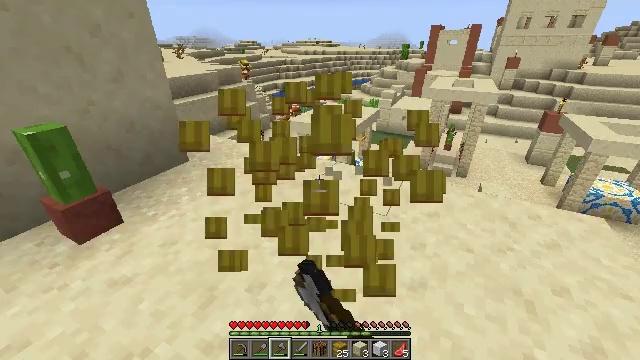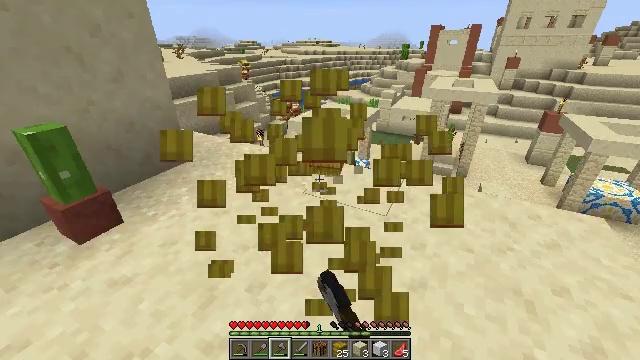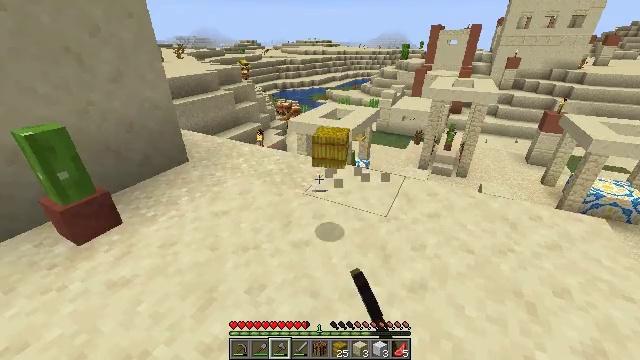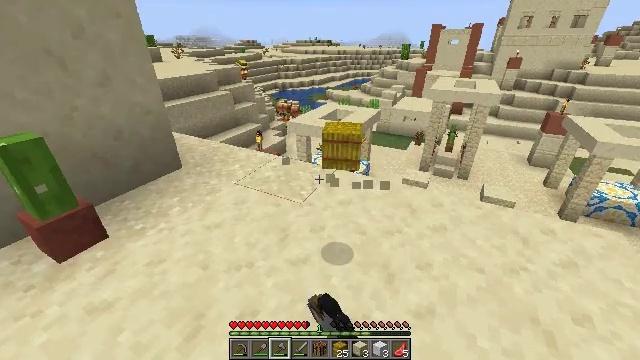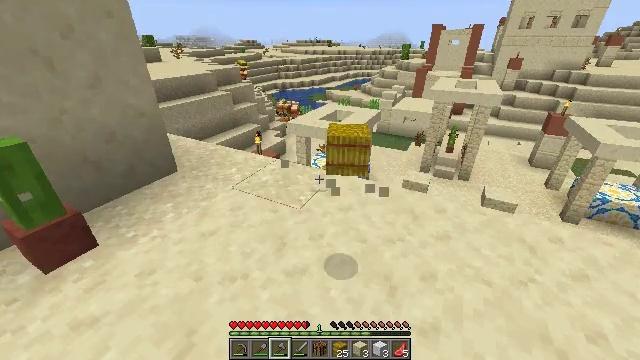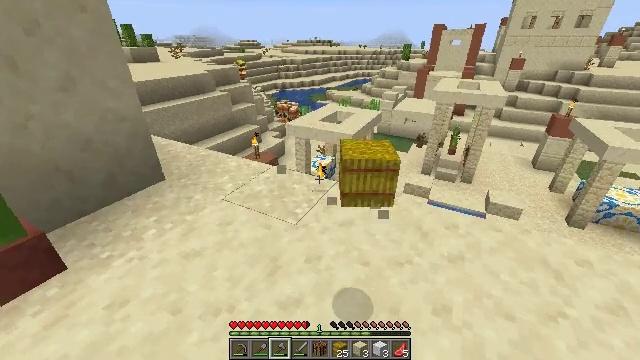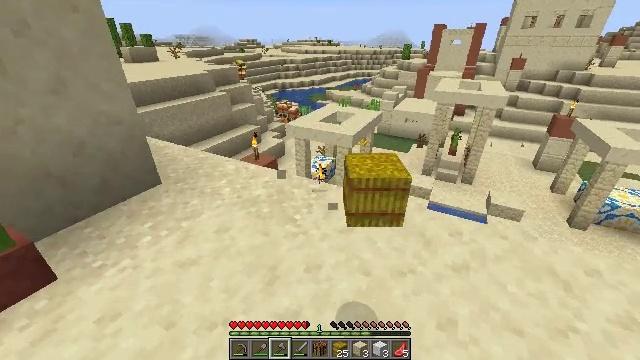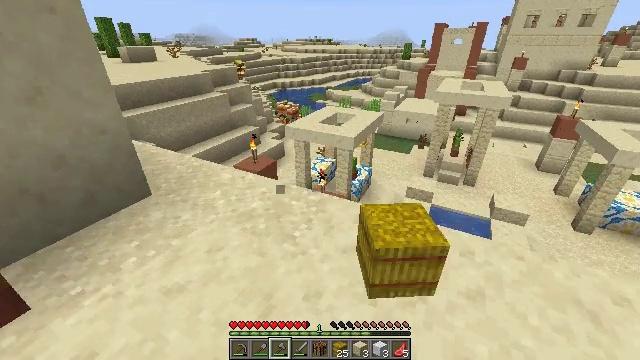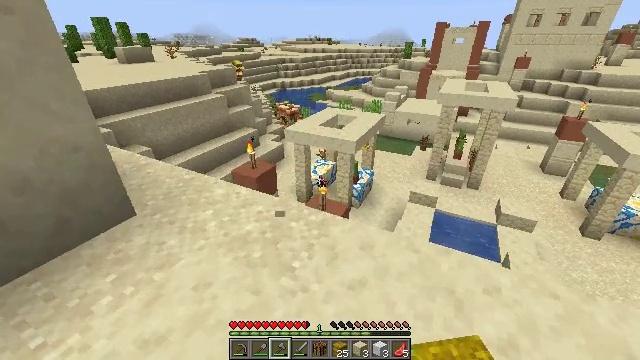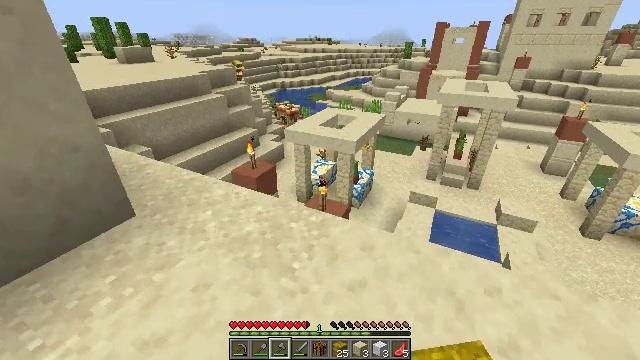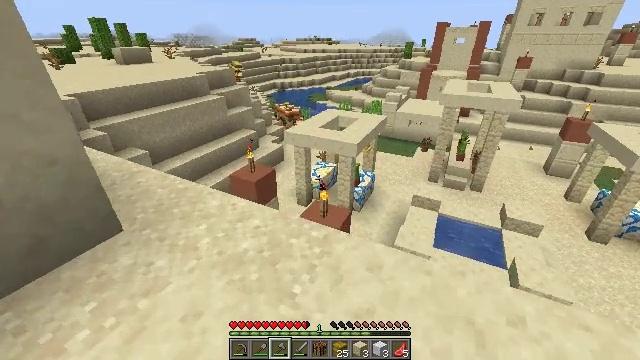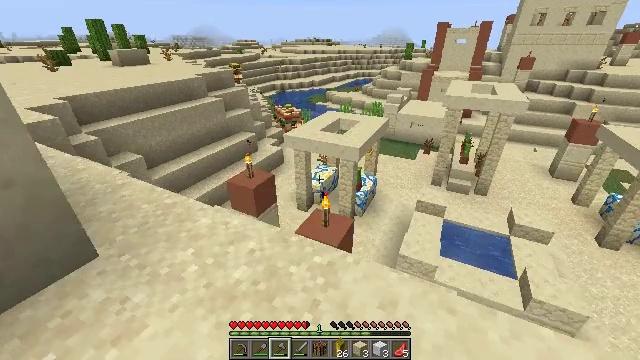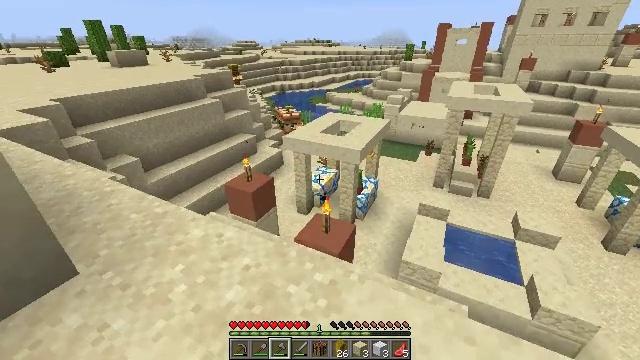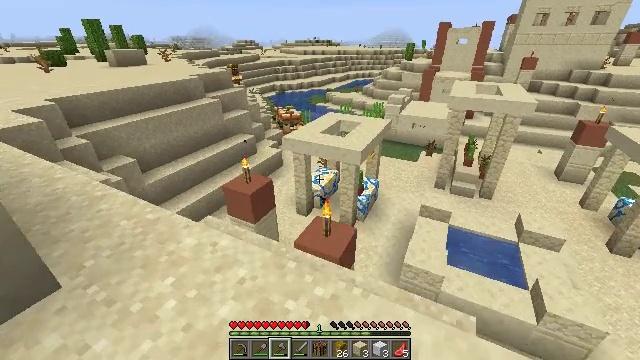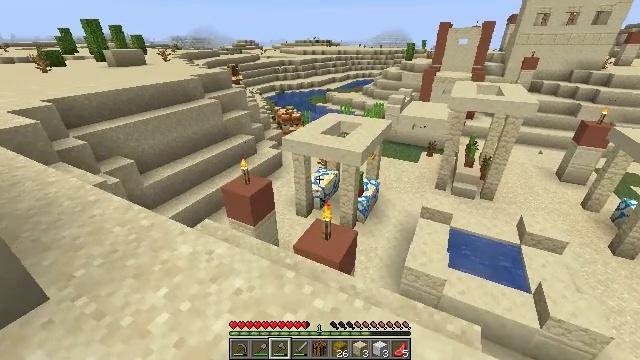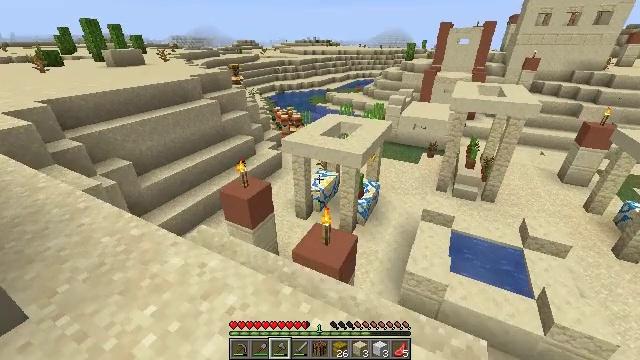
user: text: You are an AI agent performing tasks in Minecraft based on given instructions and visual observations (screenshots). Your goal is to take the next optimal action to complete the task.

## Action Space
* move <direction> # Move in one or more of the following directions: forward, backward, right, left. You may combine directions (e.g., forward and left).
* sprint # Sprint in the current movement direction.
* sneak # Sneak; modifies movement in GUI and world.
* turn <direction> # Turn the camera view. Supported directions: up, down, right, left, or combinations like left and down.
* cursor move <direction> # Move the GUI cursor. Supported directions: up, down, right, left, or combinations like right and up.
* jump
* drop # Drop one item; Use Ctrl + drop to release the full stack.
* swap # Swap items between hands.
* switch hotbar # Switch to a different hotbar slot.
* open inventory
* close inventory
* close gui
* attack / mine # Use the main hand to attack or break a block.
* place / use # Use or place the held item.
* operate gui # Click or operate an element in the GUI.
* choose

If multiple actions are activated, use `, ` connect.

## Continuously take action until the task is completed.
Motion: motion action
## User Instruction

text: Turn wheat into bread at the crafting table.
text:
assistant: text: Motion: attack / mine
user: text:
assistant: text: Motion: move forward, attack / mine
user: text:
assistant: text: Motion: move forward, attack / mine
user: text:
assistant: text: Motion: move forward
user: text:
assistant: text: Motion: move forward
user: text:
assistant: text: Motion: move forward
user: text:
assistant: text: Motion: move forward
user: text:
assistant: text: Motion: move forward
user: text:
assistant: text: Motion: move forward
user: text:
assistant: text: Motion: move forward
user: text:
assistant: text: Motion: move forward
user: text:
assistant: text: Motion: move forward
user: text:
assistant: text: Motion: move forward
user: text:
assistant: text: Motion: no_op
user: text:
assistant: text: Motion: no_op
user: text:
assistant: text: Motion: no_op
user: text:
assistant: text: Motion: no_op
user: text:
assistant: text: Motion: no_op
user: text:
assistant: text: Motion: move forward and move left
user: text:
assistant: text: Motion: move forward and move left
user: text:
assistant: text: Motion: move forward and move left
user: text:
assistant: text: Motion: move forward and move left
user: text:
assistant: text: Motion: move forward and move left
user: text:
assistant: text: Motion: move forward and move left
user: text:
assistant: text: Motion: move forward and move left
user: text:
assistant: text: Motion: move forward and move left
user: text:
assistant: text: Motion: move forward and move left
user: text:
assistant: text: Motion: move forward and move left
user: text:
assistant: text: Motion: move forward and move left, turn left and up
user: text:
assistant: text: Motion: move forward and move left, turn left and up